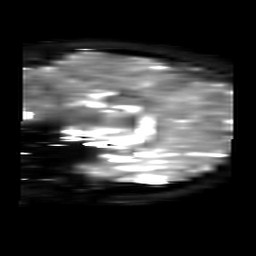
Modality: T2starmap
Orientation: sagittal
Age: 32
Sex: female
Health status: ill